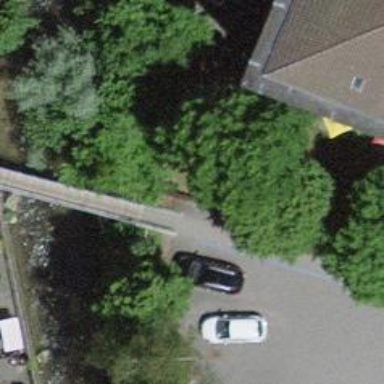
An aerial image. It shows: Path on bridge.